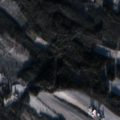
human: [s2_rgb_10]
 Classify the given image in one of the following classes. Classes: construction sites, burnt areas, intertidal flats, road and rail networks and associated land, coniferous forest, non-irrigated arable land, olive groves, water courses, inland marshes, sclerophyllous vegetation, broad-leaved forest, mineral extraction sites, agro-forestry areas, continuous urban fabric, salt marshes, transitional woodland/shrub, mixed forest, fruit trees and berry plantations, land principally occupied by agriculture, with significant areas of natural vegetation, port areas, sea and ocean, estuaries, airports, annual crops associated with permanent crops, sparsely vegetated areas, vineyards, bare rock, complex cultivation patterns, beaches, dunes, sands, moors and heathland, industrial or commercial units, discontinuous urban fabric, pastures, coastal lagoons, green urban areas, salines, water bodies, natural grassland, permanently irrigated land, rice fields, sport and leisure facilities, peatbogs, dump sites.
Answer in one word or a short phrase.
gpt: land principally occupied by agriculture, with significant areas of natural vegetation, coniferous forest, mixed forest, transitional woodland/shrub